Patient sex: M
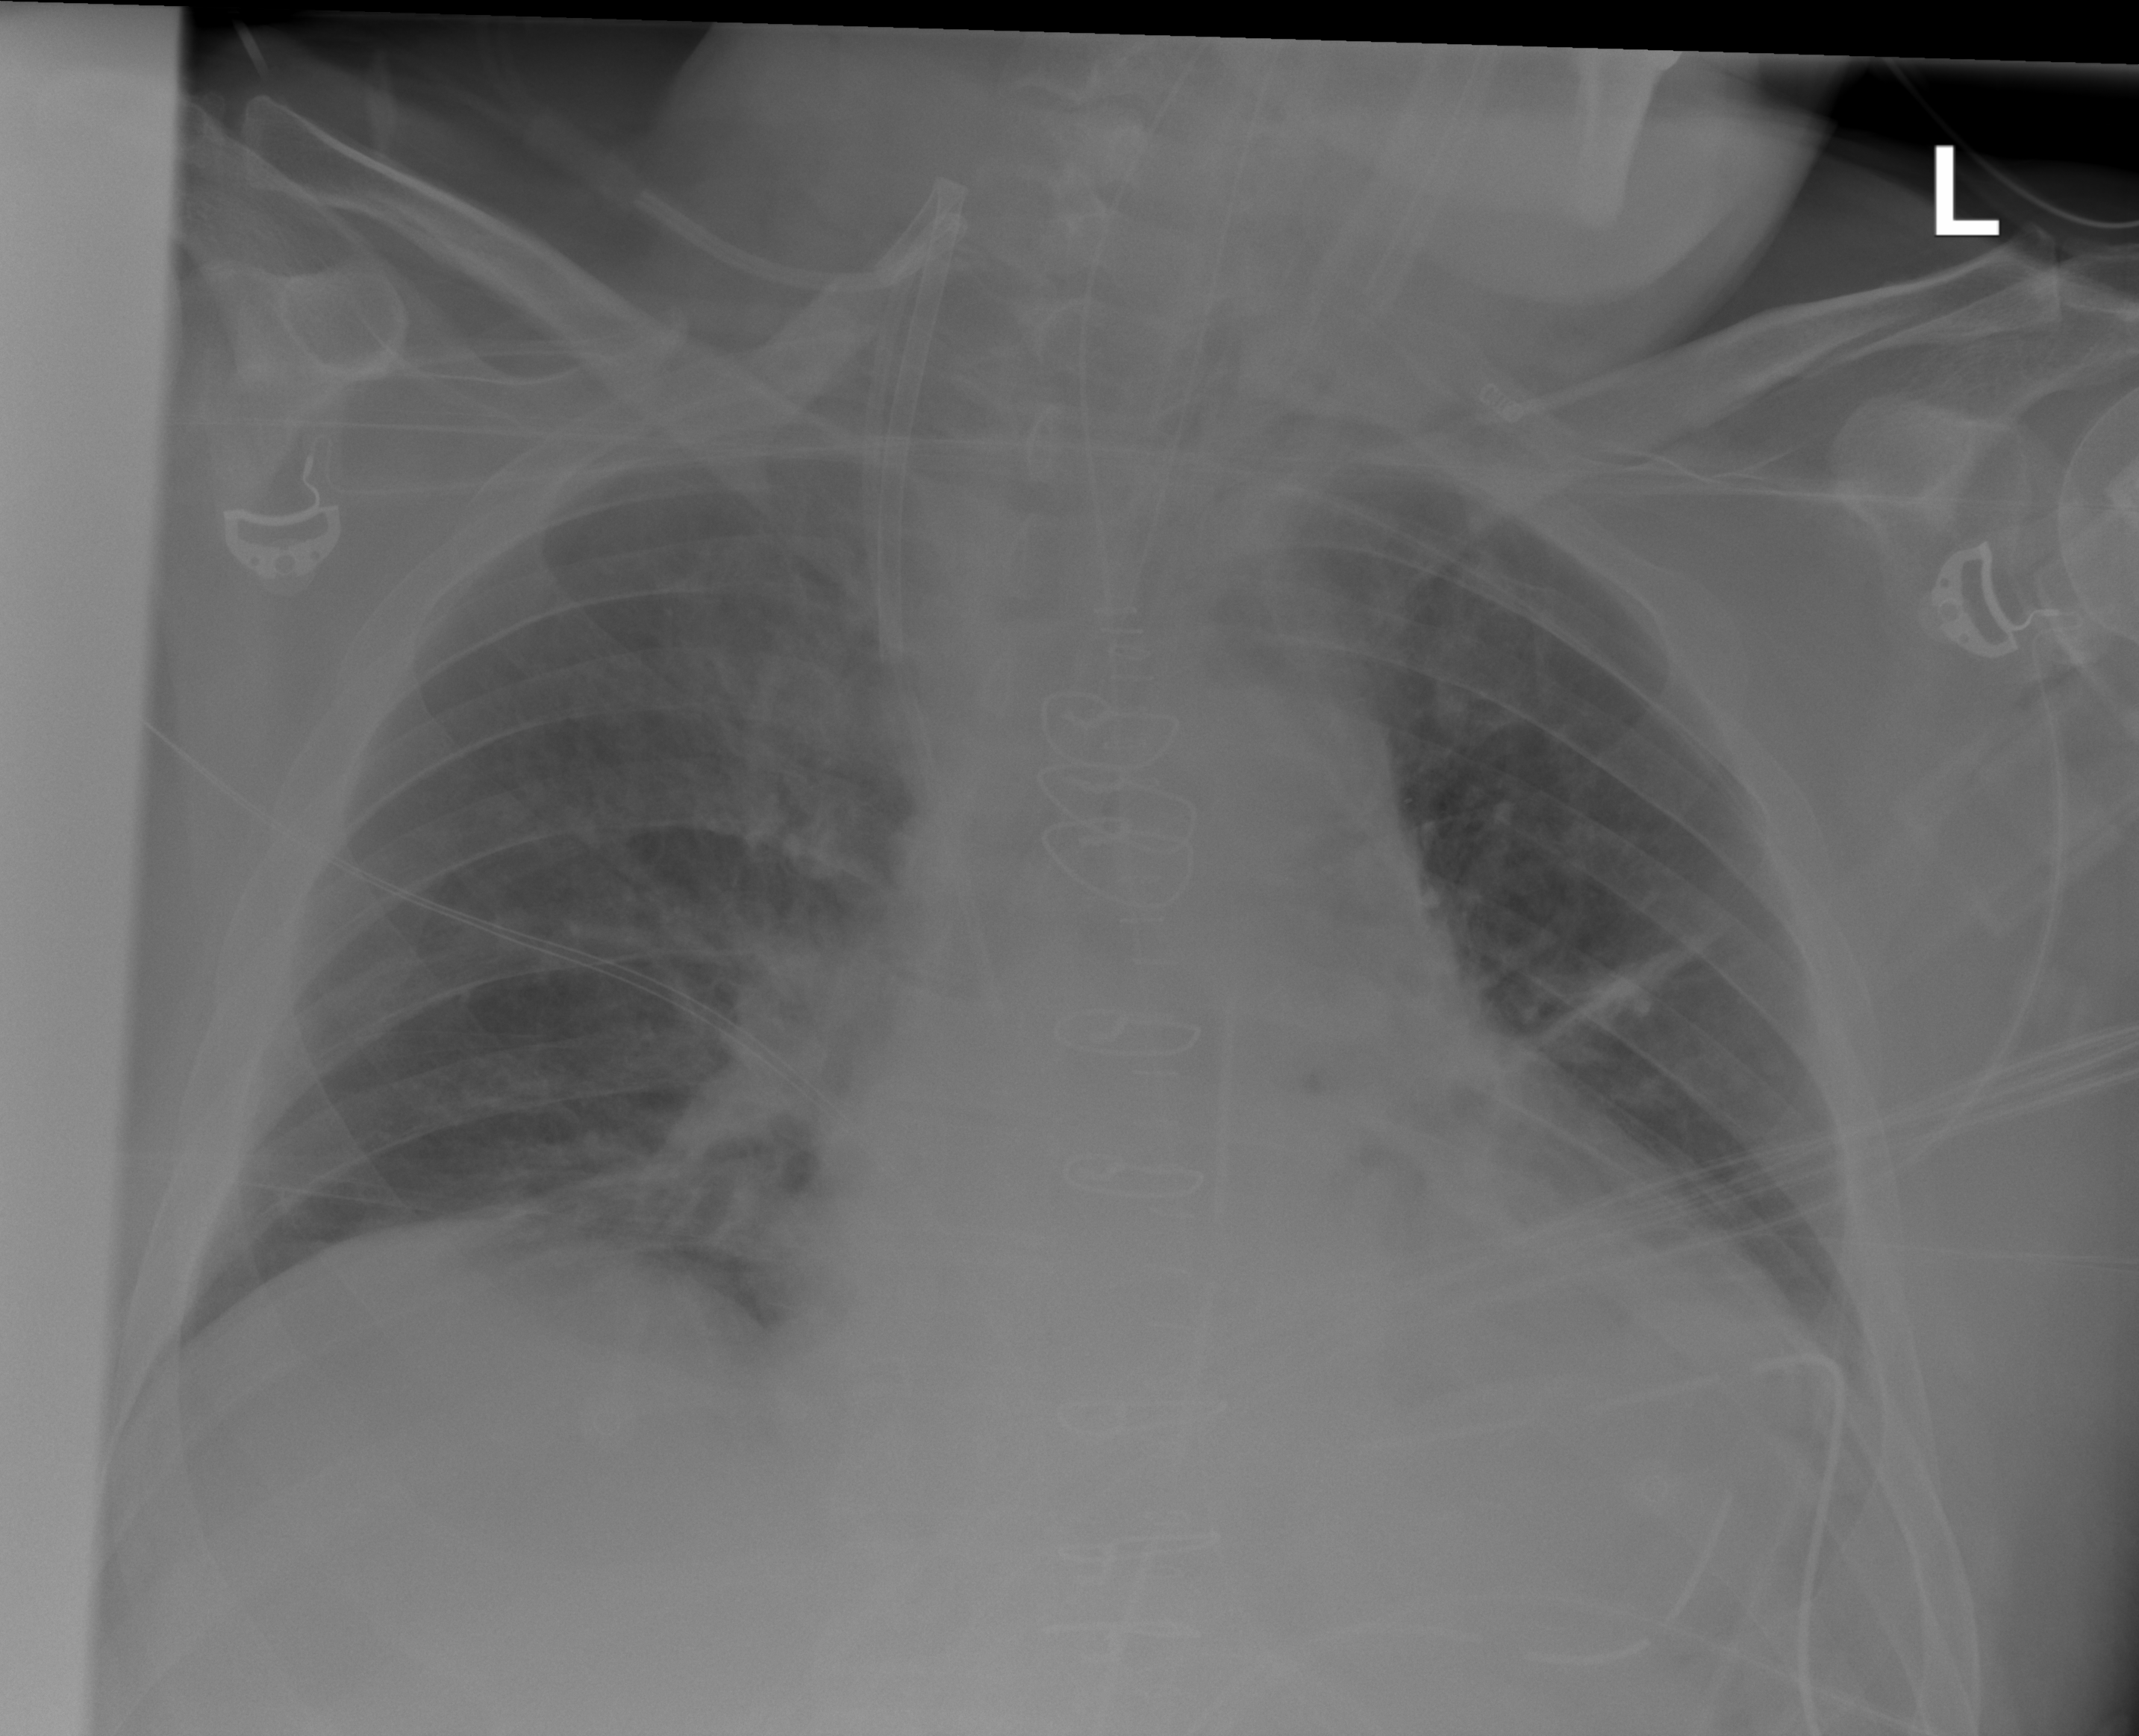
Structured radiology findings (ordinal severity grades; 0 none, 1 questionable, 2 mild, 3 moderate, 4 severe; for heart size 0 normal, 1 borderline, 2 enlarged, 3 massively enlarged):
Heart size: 2
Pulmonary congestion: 2
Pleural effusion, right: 0
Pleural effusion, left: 2
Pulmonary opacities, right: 0
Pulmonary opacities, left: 0
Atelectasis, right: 0
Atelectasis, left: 0